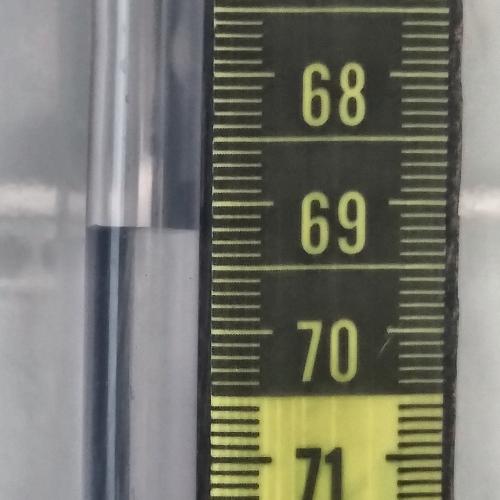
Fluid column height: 69.2 cm